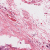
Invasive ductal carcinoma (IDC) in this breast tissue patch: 0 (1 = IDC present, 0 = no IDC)